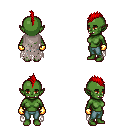
a pixel art fantasy rpg character, female body template, orc, green skin, gray tattered cape, teal pants, red mohawk hairstyle, gold gloves, four views (front, back, left, right), 2x2 character sprite sheet, small pixel art, hard edges, no anti-aliasing